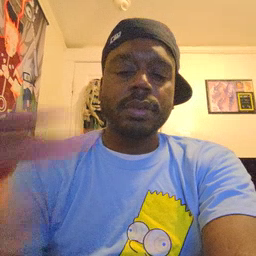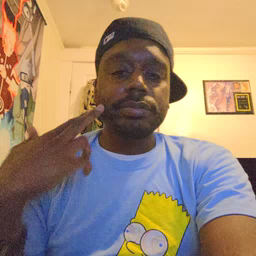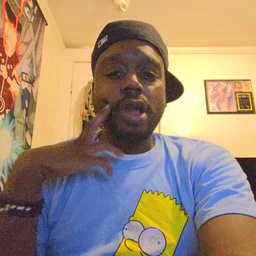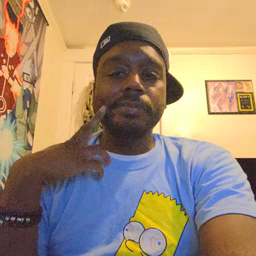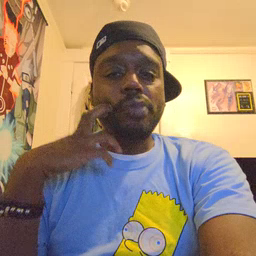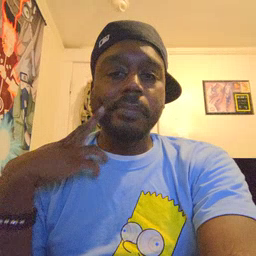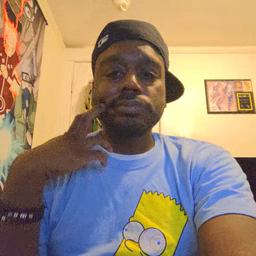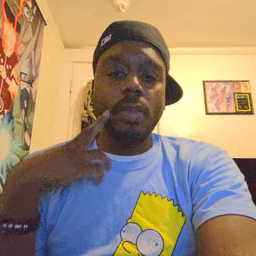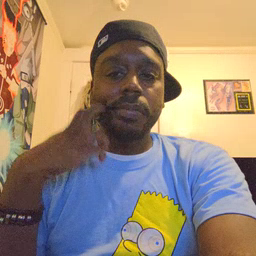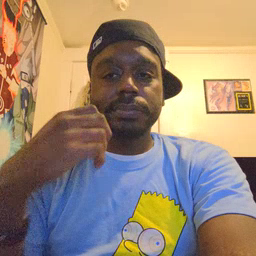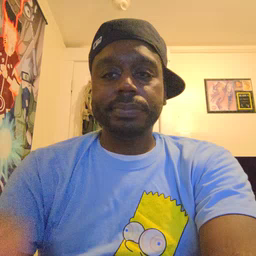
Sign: gum